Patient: sex F, age 31
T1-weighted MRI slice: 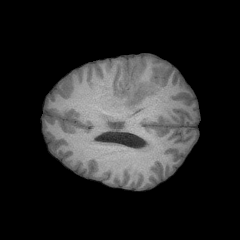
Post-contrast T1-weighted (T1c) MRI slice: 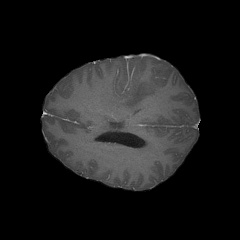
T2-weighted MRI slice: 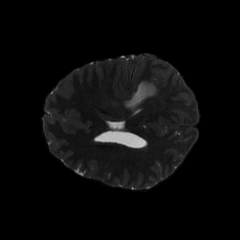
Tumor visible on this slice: yes
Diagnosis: Glioblastoma, IDH-wildtype
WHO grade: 4